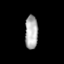
Tissue: prostate
Cell type: T cells
Senescence score: 0.3297
Nuclear area (px): 421
Mean DAPI intensity: 176.52